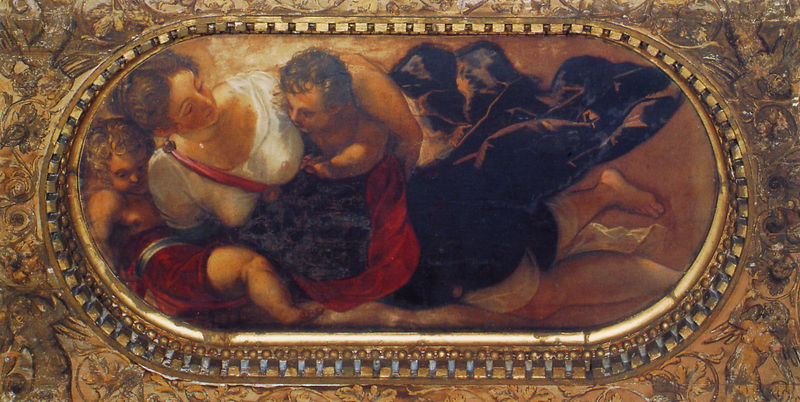
Titel: Deckenmalerei des Sala dell’Albergo
Künstler: Jacopo Tintoretto
Standort: Venedig, San Rocco (EU - I - Venetien)
Schlagwörter: blau, dunkel, fuß, mann, nackt, umhang, weiß, menschen, braun, brust, busen, frau, grau, nase, orange, schwarz, rot, tuch, muster, ornament, rock, arm, bluse, falten, gesicht, rahmen, teller, bild, gold, haare, mantel, tücher, decke, kind, personen, kinder, oval, engel, putte, vase, beine, liegen, klein, dick, floral, verzierung, stuck, brustwarze, fett, kachel, fresko, bemalung, berührung, kasette, kuscheln, kontakt, deckenbemalung, frau mit putten, länglich rund, rahmen aus holz